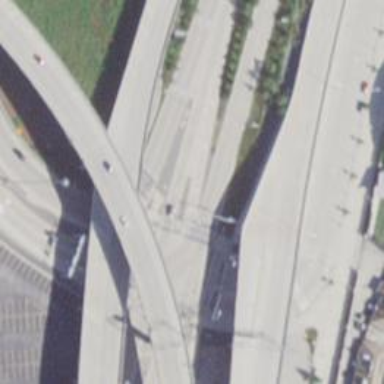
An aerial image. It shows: Primary highway with separate sidewalk.